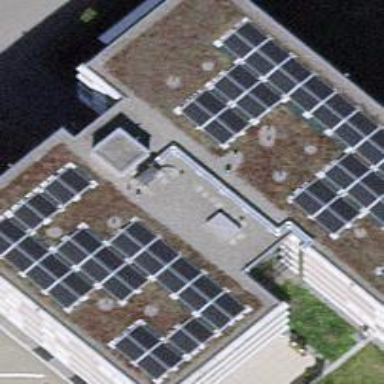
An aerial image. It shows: Solar power generator utilizing photovoltaic technology with solar photovoltaic panels.